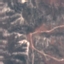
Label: HerbaceousVegetation